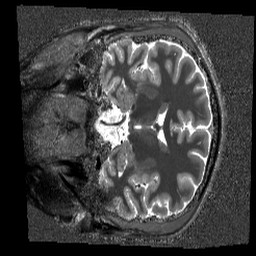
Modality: T1w
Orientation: coronal